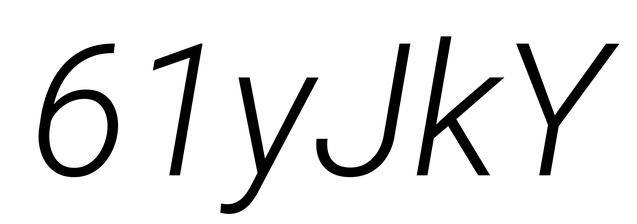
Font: Roboto-Italic_Light_Italic